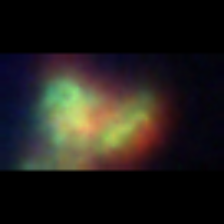
Taxon: Unknown_detritus
Group: Unknown